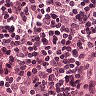
Metastatic tissue present: no